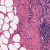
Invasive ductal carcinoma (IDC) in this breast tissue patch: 0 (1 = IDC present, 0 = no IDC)